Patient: sex M, age 69
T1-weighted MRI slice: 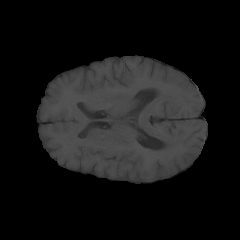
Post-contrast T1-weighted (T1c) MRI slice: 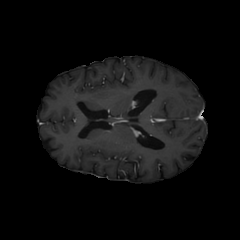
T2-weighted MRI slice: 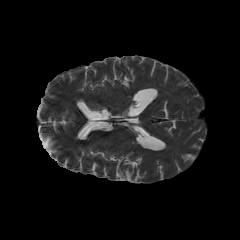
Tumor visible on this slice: no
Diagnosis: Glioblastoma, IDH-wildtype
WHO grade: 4